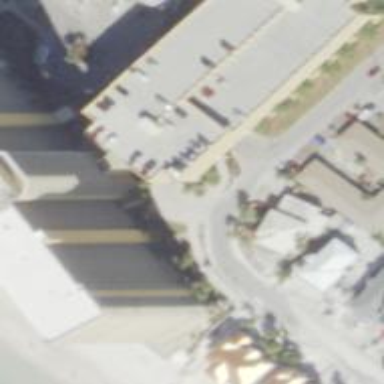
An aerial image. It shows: Multi-storey parking building with paved surface.